Interaction volume radius: 10 \u00c5
Interaction volume height: 15 \u00c5
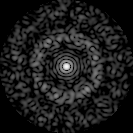
Disorder parameter: 0.8105